Aerial crown-view tile of a tropical tree (Barro Colorado Island, Panama), acquired 20241216:
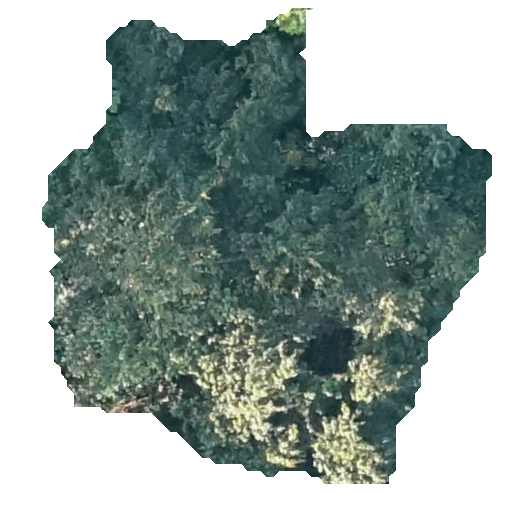
Species: Apeiba membranacea
GBIF accepted scientific name: Apeiba membranacea
Crown area: 209.161 m²